Question: EDIT: I'm adding a new rough table model for comment. Is this what you had in mind?

I'm still trying to work out a search filter for a core data set. I got stuck <URL>, so I'm approaching the problem differently.
First, what I'm trying to do is the following:
1. Iterate through all objects (NSManageObject *object in tableViewModel.items)
2. Extract all the subentity objects for each 'object' and validate against search term.
3. If the search term does exist in the subentity, then add 'object' to 'autoSearchResults' (if it doesn't already exist there)
My code is as follows:
'''
NSLog(@"%s", __FUNCTION__);
NSMutableArray *startArray = [NSMutableArray array];
NSMutableArray *filteredArray = [NSMutableArray array];
for (NSManagedObject *object in tableViewModel.items)
{
NSLog(@"1 ");
NSSet *set1 = [object valueForKeyPath:@"people.name"];
NSString *str1 = [[set1 allObjects] componentsJoinedByString:@", "];
peopleSet = str1;
NSLog (@"peopleSet is %@ ", peopleSet);
NSLog(@"2 ");
NSSet *set2 = [object valueForKeyPath:@"place.name"];
NSString *str2 = [[set2 allObjects] componentsJoinedByString:@", "];
placeSet = str2;
NSLog(@"3 ");
NSSet *set3 = [object valueForKeyPath:@"keyword.name"];
NSString *str3 = [[set3 allObjects] componentsJoinedByString:@", "];
keywordSet = str3;
NSLog(@"4 ");
NSSet *set4 = [object valueForKeyPath:@"type.name"];
NSString *str4 = [[set4 allObjects] componentsJoinedByString:@", "];
typeSet = str4;
NSLog(@"5 ");
NSSet *set5 = [object valueForKeyPath:@"symbol.name"];
NSString *str5 = [[set5 allObjects] componentsJoinedByString:@", "];
symbolSet = str5;
NSLog(@"6 ");
NSLog (@"searchText is: %@ ", searchText);
myPredicate = [NSPredicate predicateWithFormat:@"(peopleSet contains[cd] %@) || (placeSet contains[cd] %@) || (keywordSet contains[cd] %@) || (typeSet contains[cd] %@) || (symbolSet contains[cd] %@)", searchText, searchText, searchText, searchText, searchText ];
NSLog(@"7 ");
if (myPredicate) {
[startArray addObject:object];
NSLog (@"startArray.count is %i ", startArray.count);
}
NSLog(@"8 ");
NSLog (@"startArray.count is %i ", startArray.count);
/*
if (startArray.count == 0)
{
NSLog(@"0");
} else {
NSLog(@"9 ");
[filteredArray addObject: startArray];
NSLog(@"10 ");
[startArray removeAllObjects];
NSLog(@"11 ");
}
*/
}
//autoSearchResults = filteredArray;
return autoSearchResults;
}
'''
In my testing, I have 3 objects, one with the person.name "me", one with "you", and one with "Mother". All the other fields are blank in all objects.
Right now, I'm stopping to see how many objects are selected for each search. Essentially, the searchText is found but ignored. That is, the routine sees that the searchText contains "me" for example, but still adds an Object where the actual text is "You".
I would appreciate any help.. If it would help to reduce this example, please let me know..
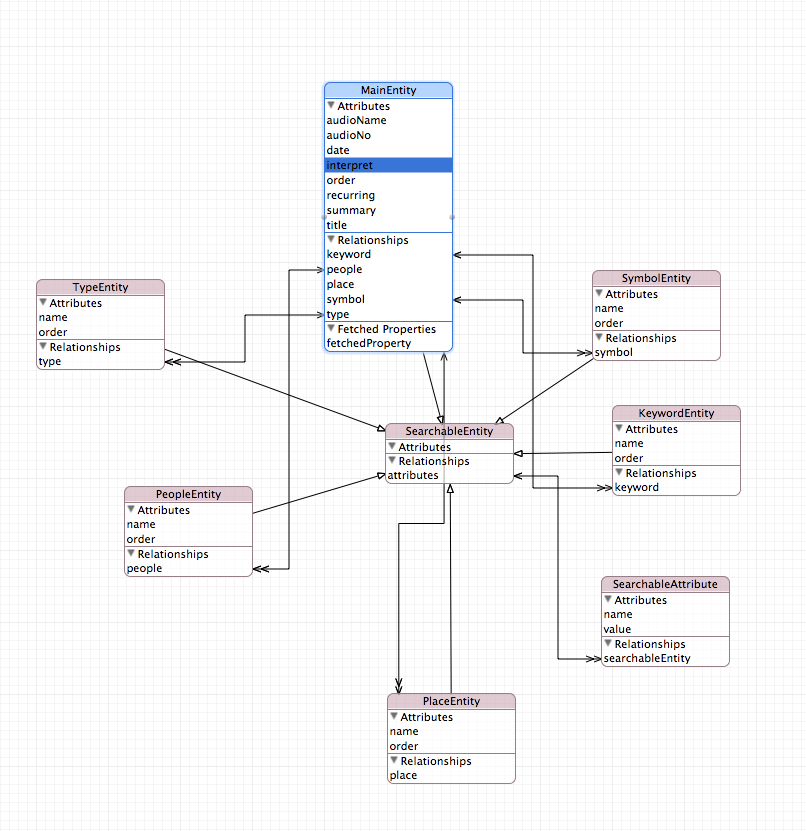
Answer: The most egregiously wrong thing about this code is that you're not actually using the predicate you create. In order to test an object against a predicate, call 'evaluateWithObject:' on the predicate, passing in the object to test.
But that still won't work, because it doesn't know what "peopleSet" and all those other strings are: you can't use a local variable as if it were a keypath.
Finally, this structure doesn't really take advantage of the power of predicates; you're using a predicate like a regex. To actually filter an object collection, use a method such as 'filteredSetUsingPredicate:' on the collection itself instead of testing every object.
Of course, this will require you to create a transient property on your managed object model to store the concatenated list of names, but if you do that correctly, you'll see a performance boost when doing this kind of filtering.